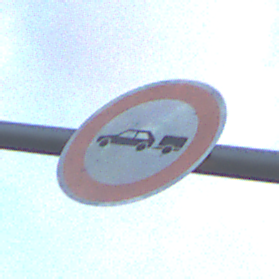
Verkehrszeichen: VerbotPersonenkraftwagenMitAnhaenger
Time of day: SunriseSunset
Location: Outdoor (Nature)
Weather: PartlyCloudy
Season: NotSpecified
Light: Natural